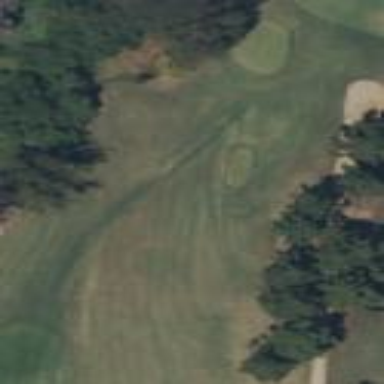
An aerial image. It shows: Rough area in golf course.